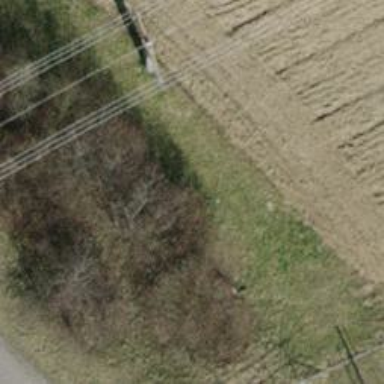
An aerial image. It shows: Pipeline marker.